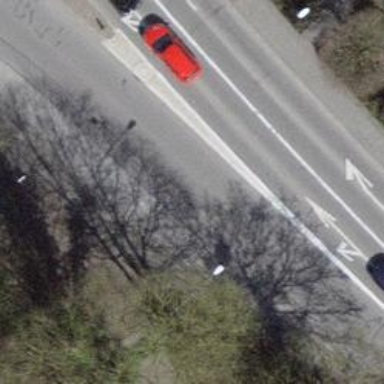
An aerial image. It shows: Bus stop with designated stop position for public transport.